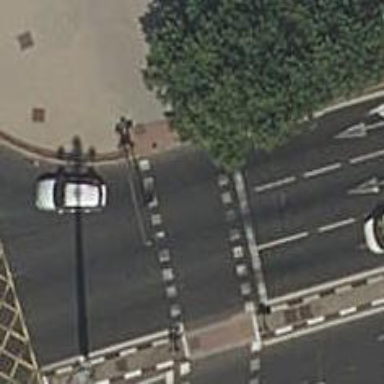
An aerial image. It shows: Road crossing with traffic signals.